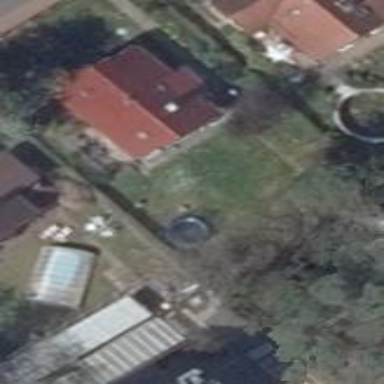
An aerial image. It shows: Simple and straightforward house.